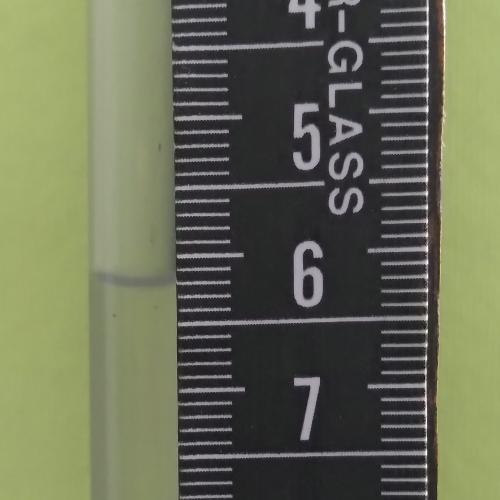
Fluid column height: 6.2 cm